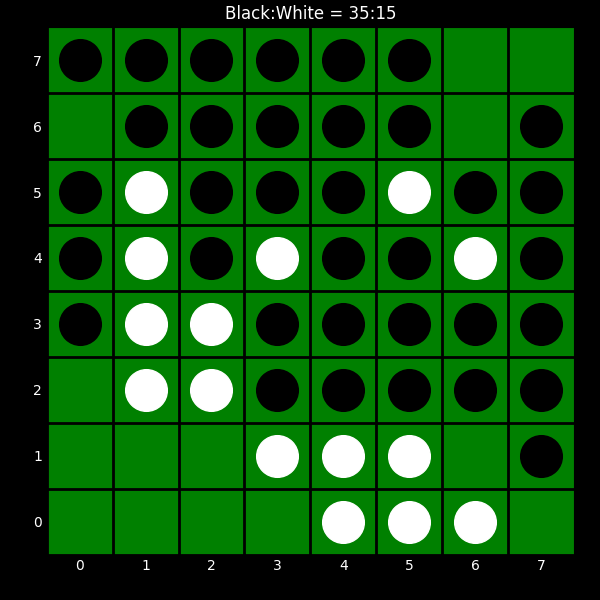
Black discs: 35
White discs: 15